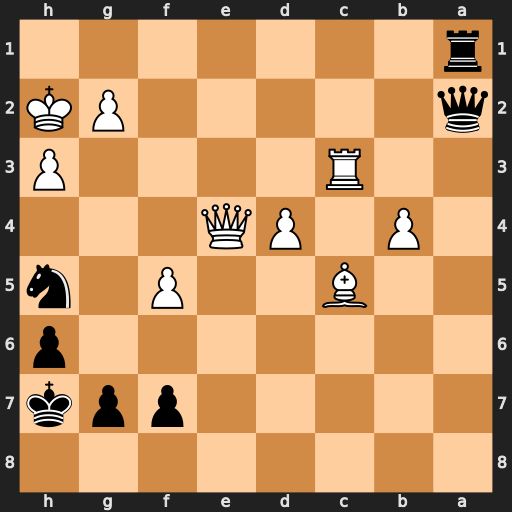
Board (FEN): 8/5ppk/7p/2B2P1n/1P1PQ3/2R4P/q5PK/r7
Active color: b
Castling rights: -
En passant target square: -
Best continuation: Qf2 f6+ g6 d5 Qf1